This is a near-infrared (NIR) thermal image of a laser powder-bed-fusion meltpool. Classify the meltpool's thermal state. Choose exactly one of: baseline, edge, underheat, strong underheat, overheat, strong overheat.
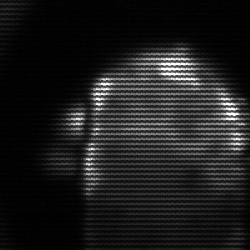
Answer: baseline